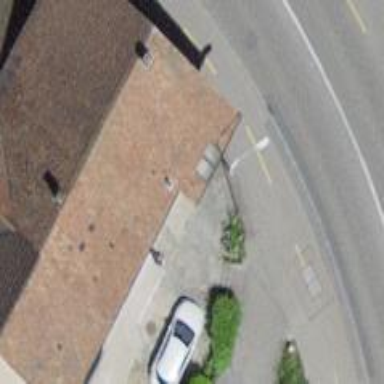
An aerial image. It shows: Building with gabled roof made of roof tiles.